Question: I have this table structure (I made it myself, it is free to say if you think it is bad and give better example)

Several images can be found in one room which is mapped in the table image_room. Image_room looks like
'''
image_id | room_id
1 | 1
2 | 1
3 | 1
4 | 2
5 | 3
6 | 4
'''
Room with id 1 contains three images
I know guid from room table. How do I select all the image_name in a room based on the GUID number I know in MySQL?
Eg I know the guid XXX. With a select I want to find out that XXX has room_id 1 in the room table. My map table says that images 1, 2 and 3 are in that room.
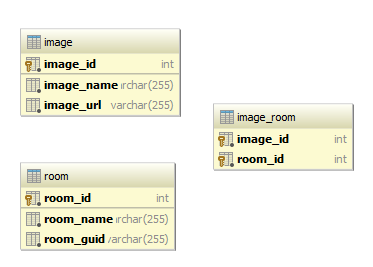
Answer: try below:
'''
select image_name from image where image_id in (select image_id from image_room where room_id in (select room_id from room where room_guid = 'xxx'))
'''